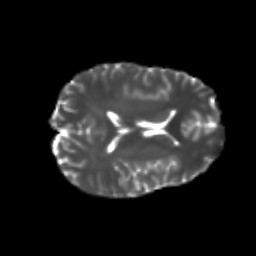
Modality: T2w
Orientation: axial
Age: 21
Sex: male
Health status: healthy
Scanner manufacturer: philips
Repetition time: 7.388 s
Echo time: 0.08599 s